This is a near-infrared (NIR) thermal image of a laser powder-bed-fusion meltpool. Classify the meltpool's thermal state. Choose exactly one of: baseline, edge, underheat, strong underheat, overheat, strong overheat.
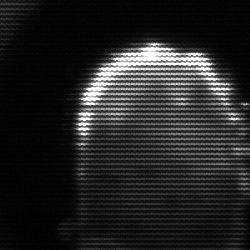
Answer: baseline